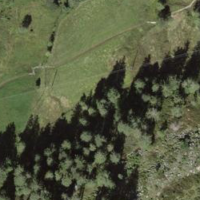
EUNIS habitat code: 43
Species observed at this site:
Eriophorum angustifolium